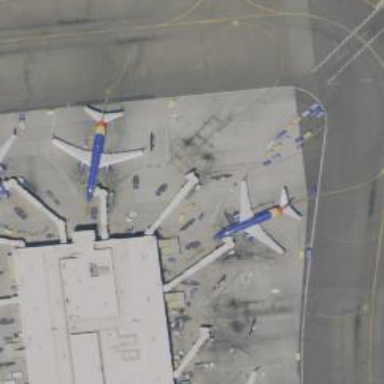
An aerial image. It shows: Airport gate.